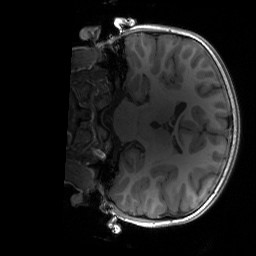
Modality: T1w
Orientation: coronal
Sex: male
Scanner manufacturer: siemens
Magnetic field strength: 3 T
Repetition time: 1.9 s
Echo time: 0.00243 s